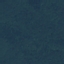
Label: Forest